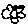
Label: flower